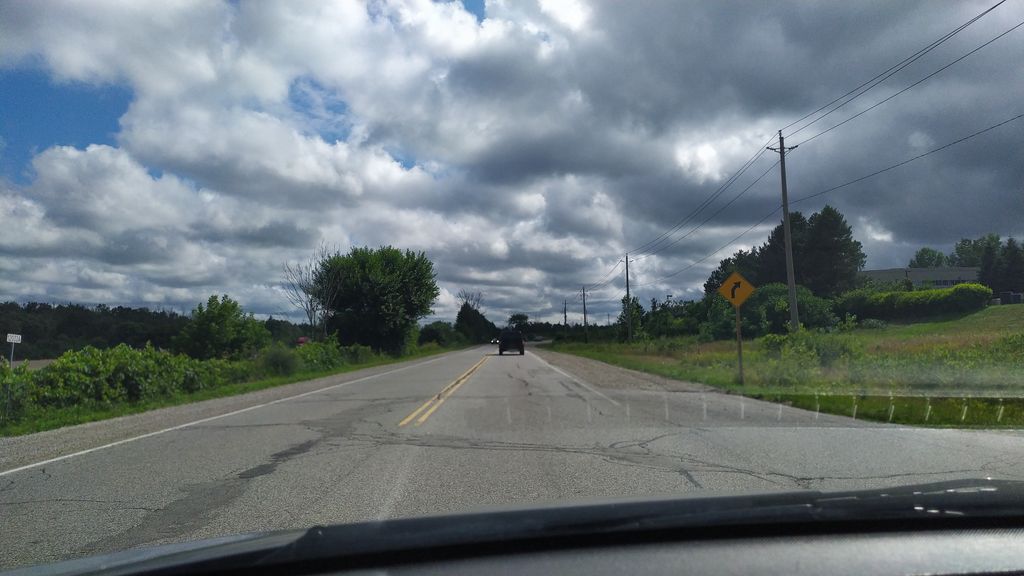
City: kitchener-waterloo